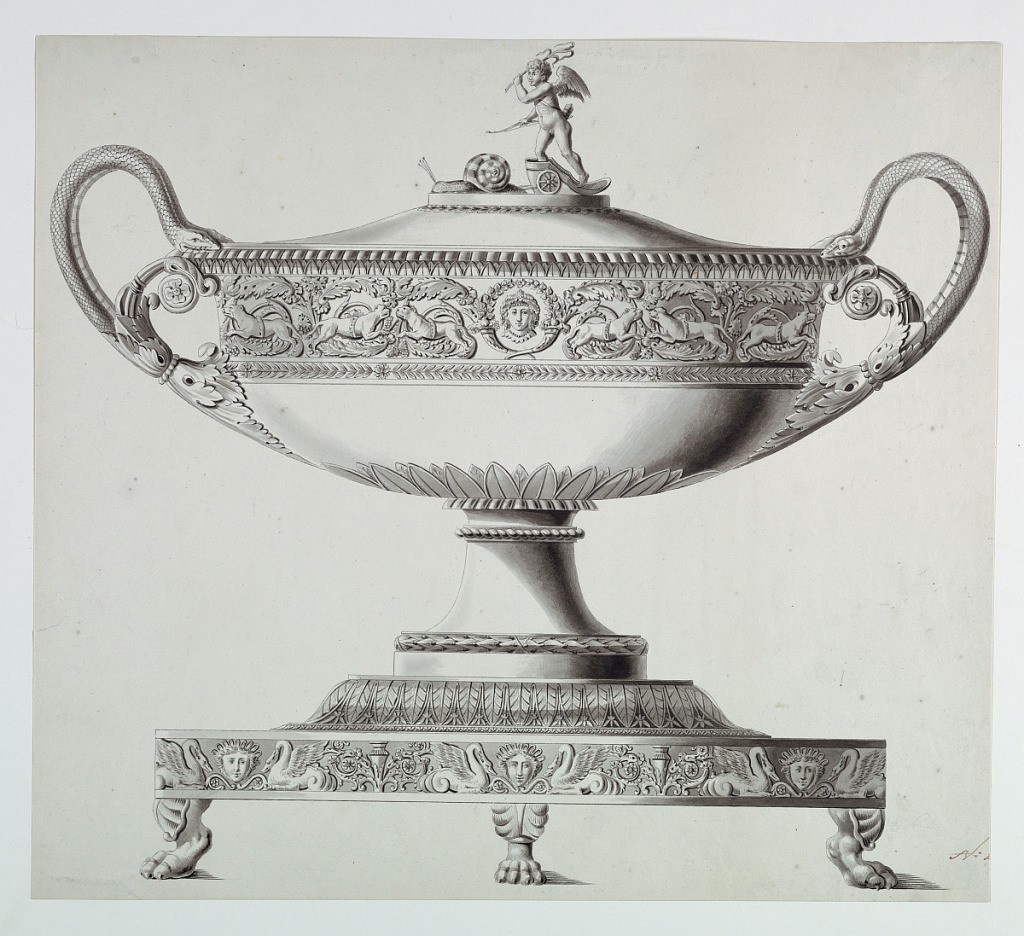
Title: Design for a Tureen
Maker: Joseph Anton Seethaler II, German, 1799–1868
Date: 1825–1835
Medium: Pen and ink, brush and wash on paper
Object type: Drawing
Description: The body is banded by an arabesque frieze with lions and a medallion portrait in the center. The handles are formed by paired snakes issuing from a bound cluster of leaves. The finial is banded by a frieze of arabesques, vases, half-fish, half-swans, and masks, and rests on animals' feet. Lower right (in red ink): "No 4 [?]" (cut off)